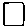
Label: square